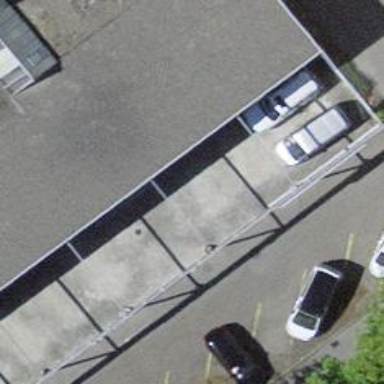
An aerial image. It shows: Shop that sells cars.